Field crop: maize
Growth stage: 2
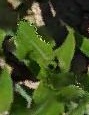
Species: maize